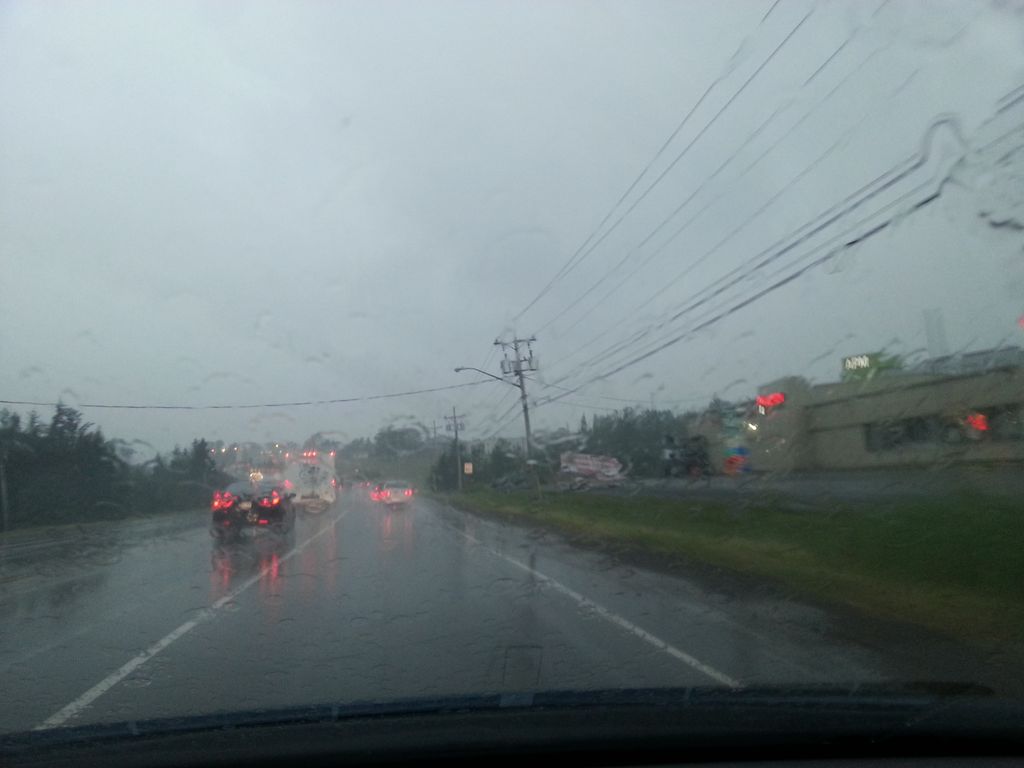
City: charlottetown